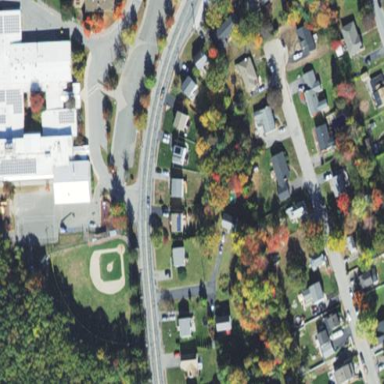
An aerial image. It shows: School.